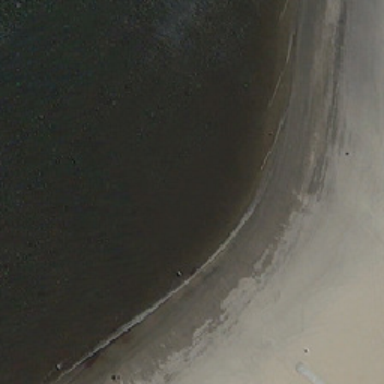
The sea was dark and calm .